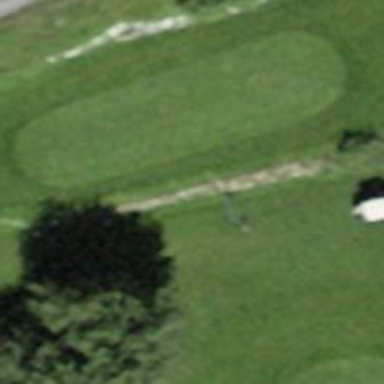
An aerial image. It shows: Golf tee.